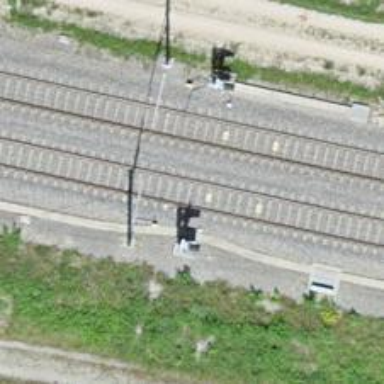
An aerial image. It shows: Railway signal.